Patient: sex M, age 36
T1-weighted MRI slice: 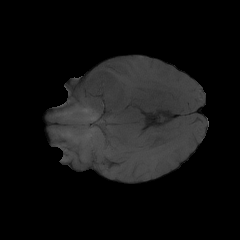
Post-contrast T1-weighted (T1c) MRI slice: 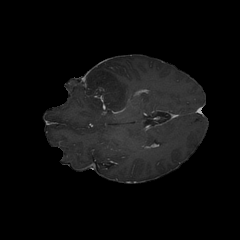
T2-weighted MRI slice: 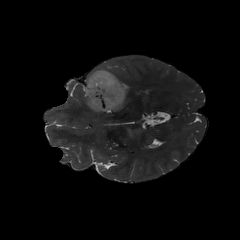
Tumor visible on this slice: yes
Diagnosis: Glioblastoma, IDH-wildtype
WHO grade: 4